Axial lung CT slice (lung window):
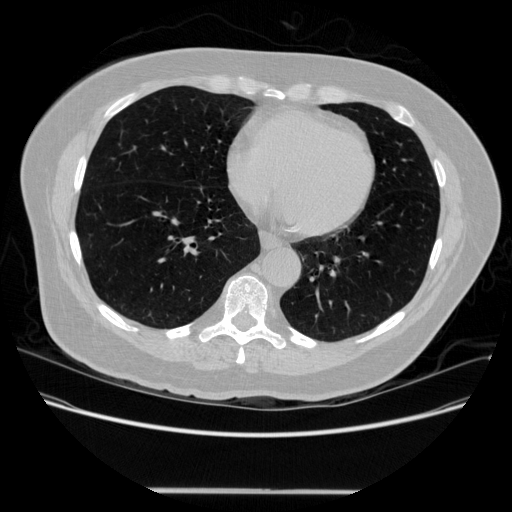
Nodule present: no